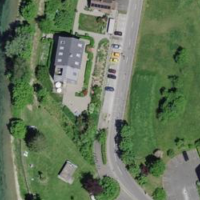
EUNIS habitat code: 25
Species observed at this site:
Tachybaptus ruficollis
Corvus corone
Motacilla cinerea
Cyanistes caeruleus
Lapsana communis
Alcedo atthis
Anas platyrhynchos
Troglodytes troglodytes
Larus canus
Passer domesticus
Columba palumbus
Chroicocephalus ridibundus
Turdus merula
Phalacrocorax carbo
Larus michahellis
Cygnus olor
Parus major
Erithacus rubecula
Mergus merganser
Polyommatus icarus